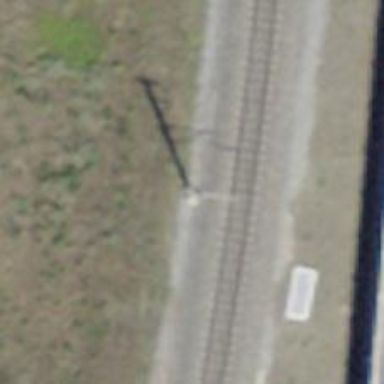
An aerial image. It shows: Catenary mast for power lines.